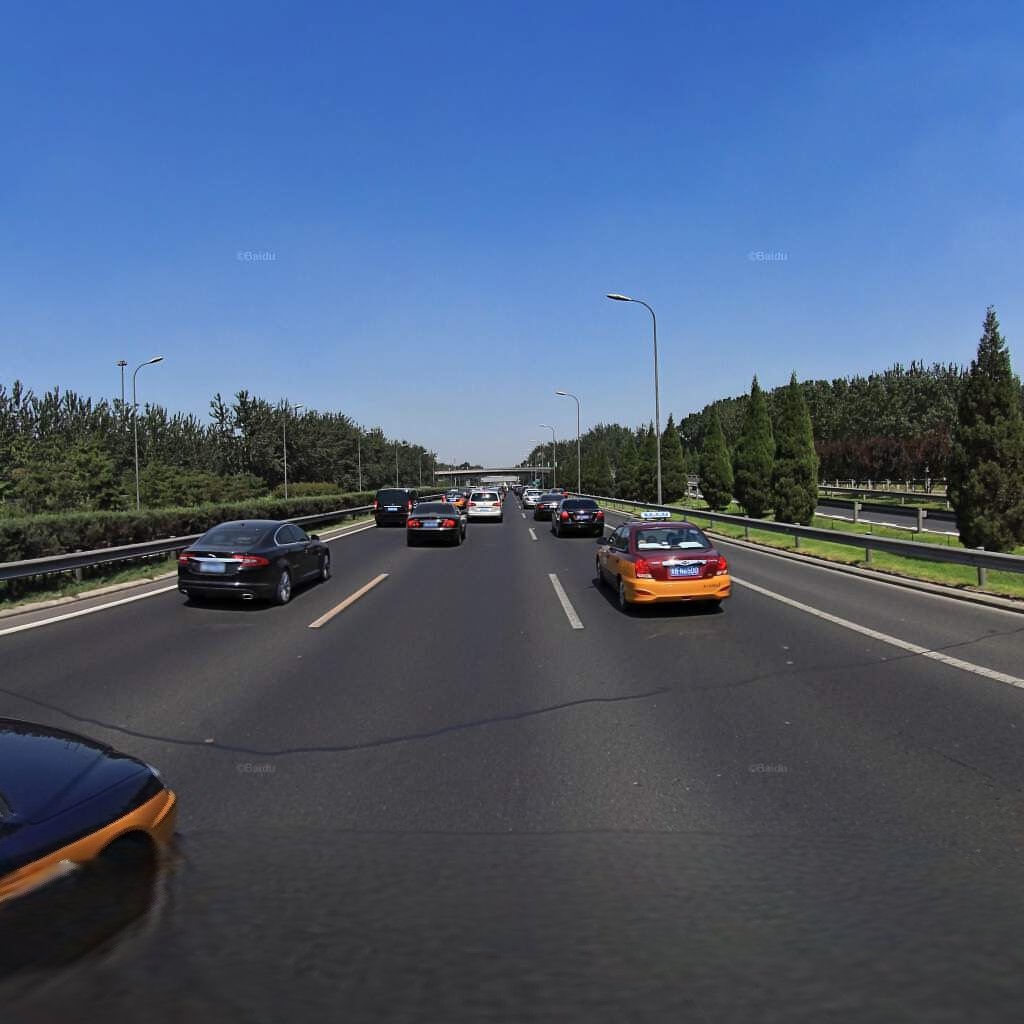
Region: Chaoyang
Road damage annotations: transverse patch, longitudinal patch, transverse patch